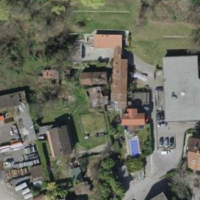
EUNIS habitat code: 55
Species observed at this site:
Ranunculus lanuginosus